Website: home-depot
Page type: billing-address
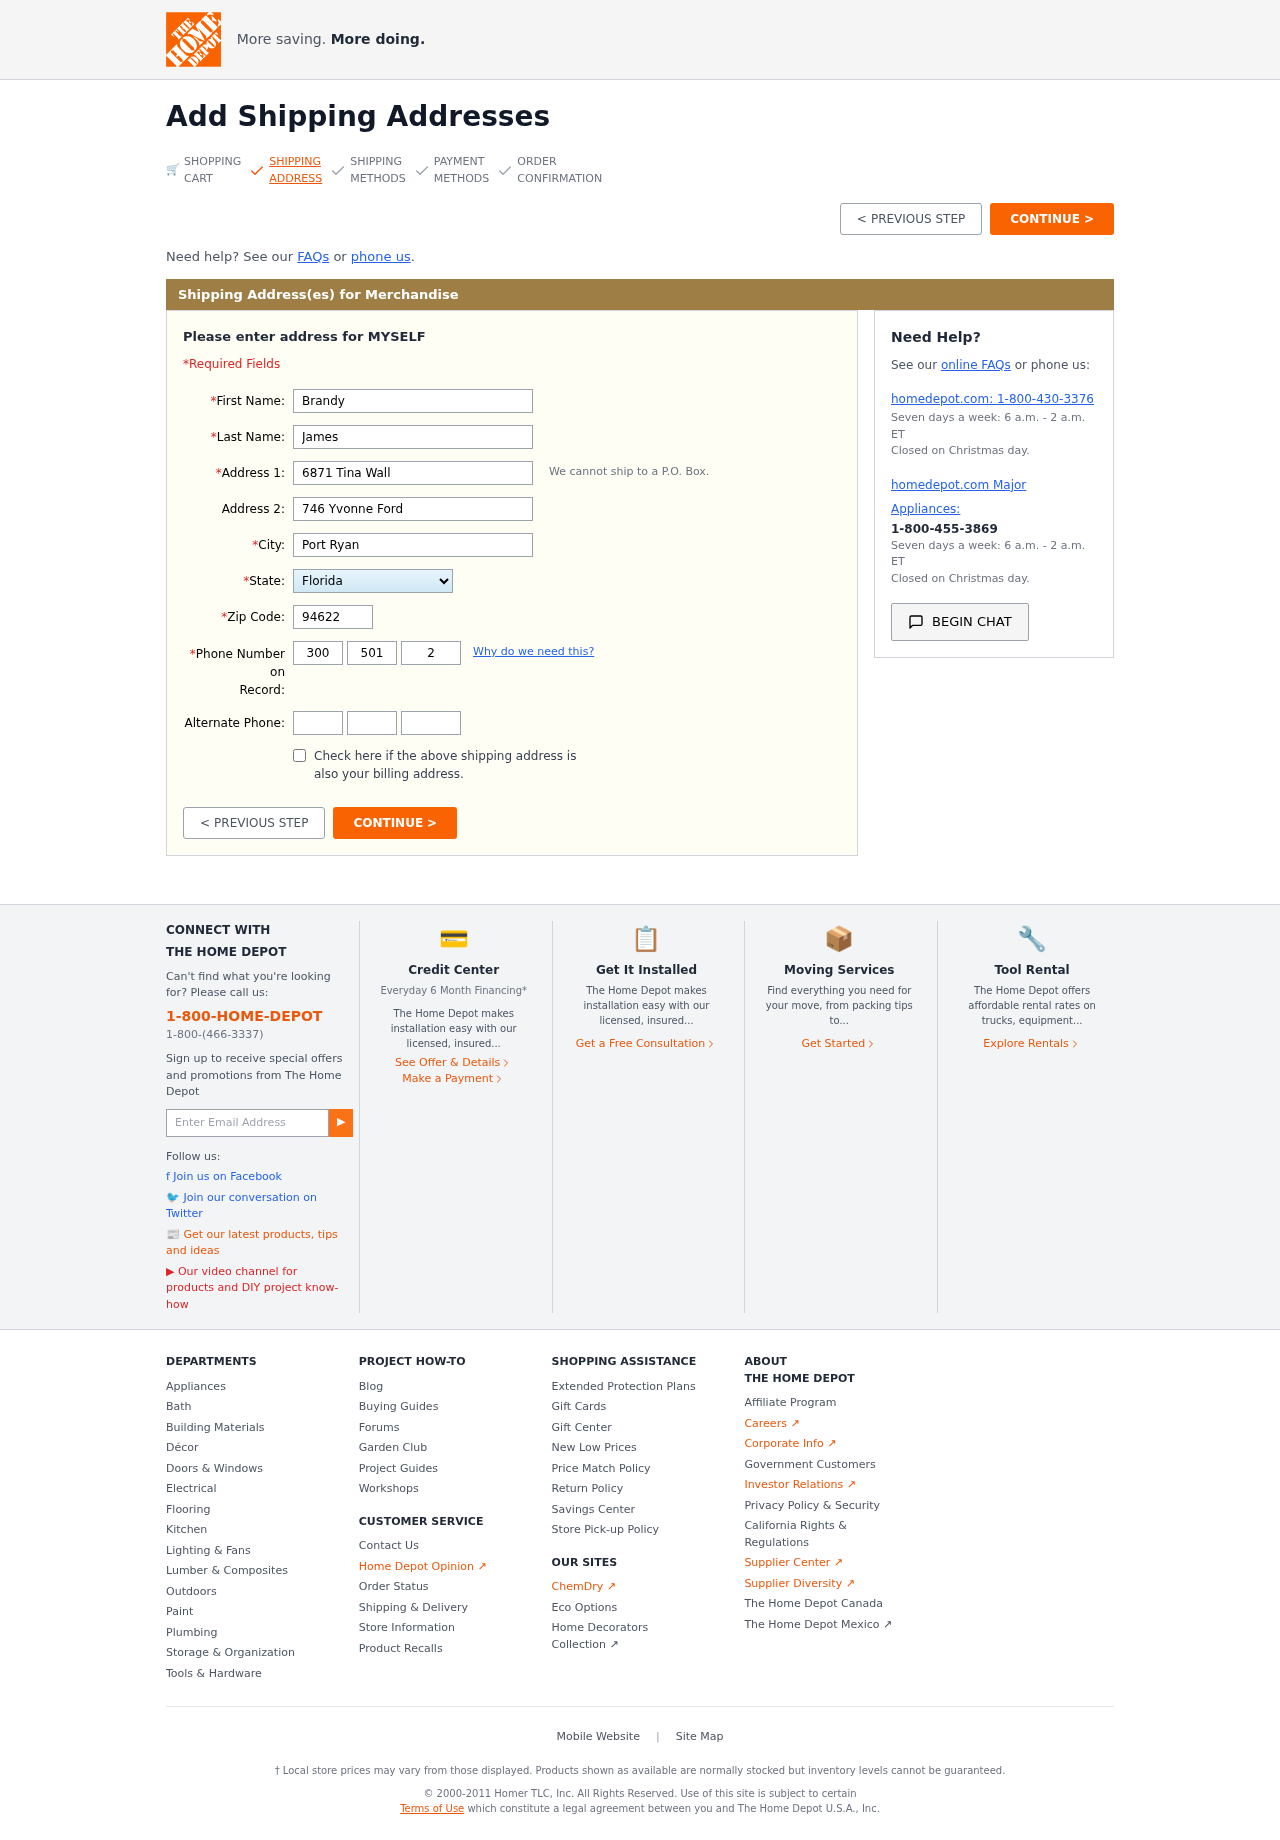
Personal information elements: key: PII_STATE
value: Florida
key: PII_FIRSTNAME
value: Brandy
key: PII_LASTNAME
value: James
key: PII_STREET
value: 6871 Tina Wall
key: PII_STREET2
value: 746 Yvonne Ford
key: PII_CITY
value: Port Ryan
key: PII_POSTCODE
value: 94622
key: PII_PHONE_AREA
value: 300
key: PII_PHONE_PREFIX
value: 501
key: PII_PHONE_LINE
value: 2516